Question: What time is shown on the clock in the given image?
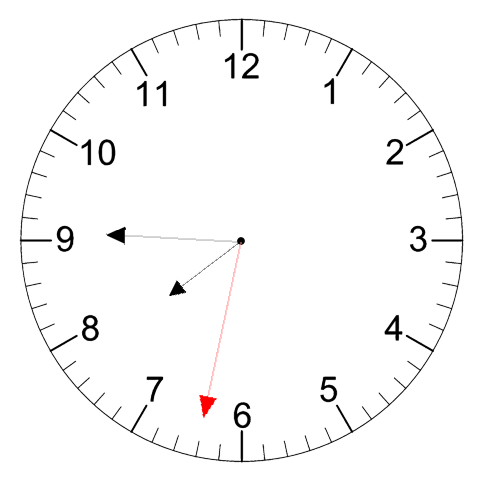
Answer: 07:45:32